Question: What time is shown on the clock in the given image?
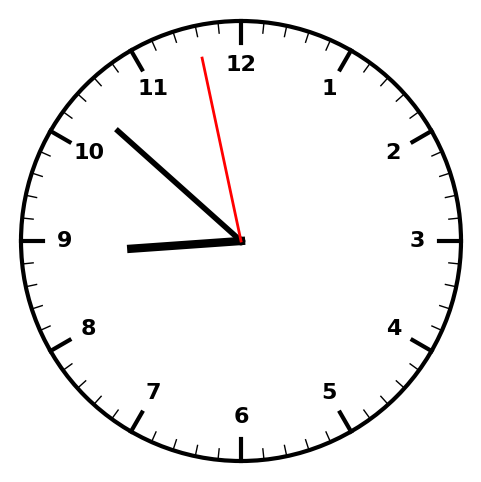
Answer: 08:51:58